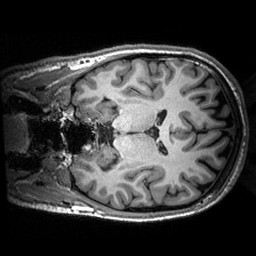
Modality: T1w
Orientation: coronal
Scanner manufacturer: siemens
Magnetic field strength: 3 T
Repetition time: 2.53 s
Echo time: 0.00288 s